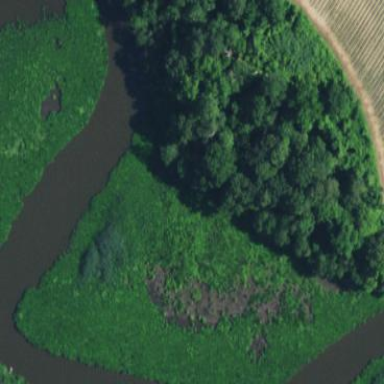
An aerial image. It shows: Marshy wetland area.